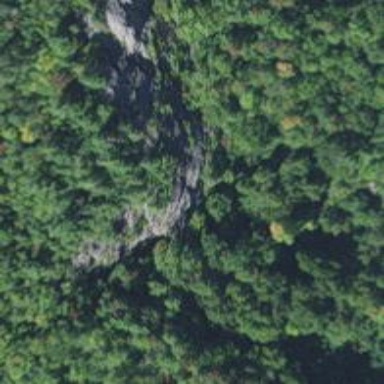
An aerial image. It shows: Cliff in nature.